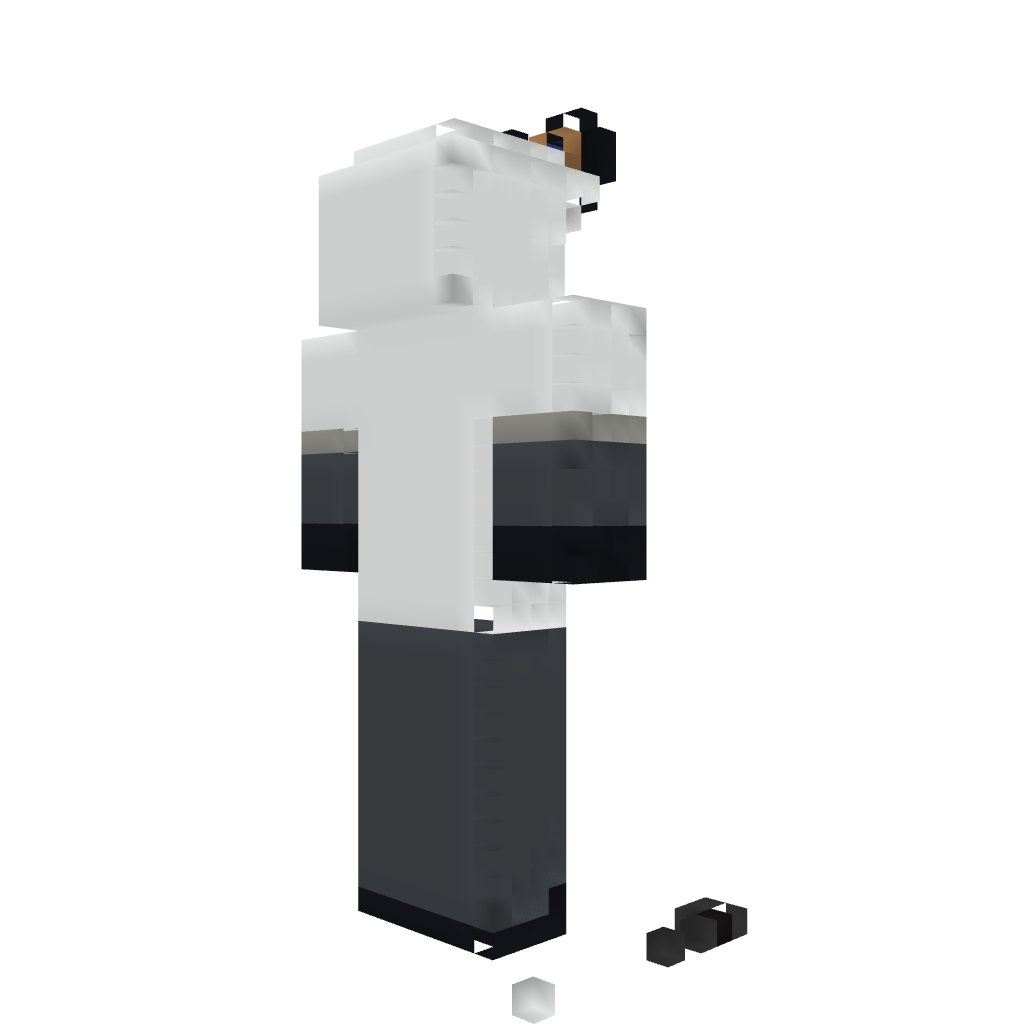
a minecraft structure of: Doctor Statue